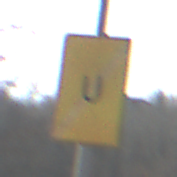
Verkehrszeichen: EndeUmleitung
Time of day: MorningAfternoon
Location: Outdoor (Nature)
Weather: PartlyCloudy
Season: NotSpecified
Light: Natural